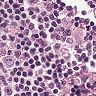
Metastatic tissue present: no